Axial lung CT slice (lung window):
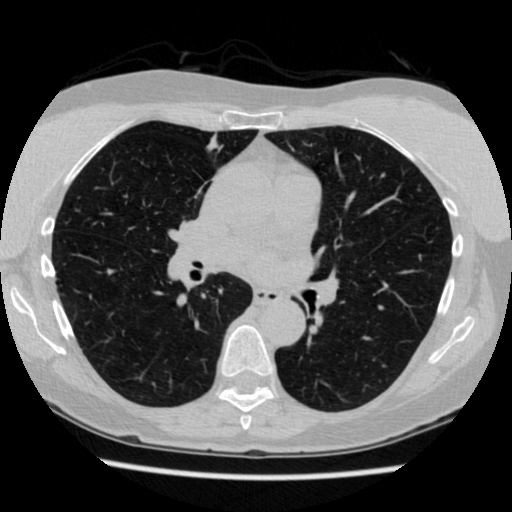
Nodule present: no